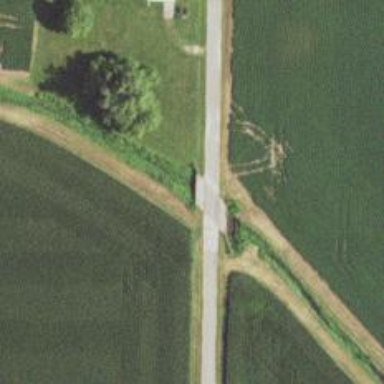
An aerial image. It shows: Culvert tunnel.